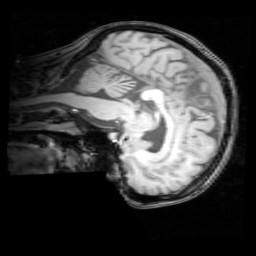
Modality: T1w
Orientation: sagittal
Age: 27
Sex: female
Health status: healthy
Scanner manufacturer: philips
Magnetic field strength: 3 T
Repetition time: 0.012 s
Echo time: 0.0037 s